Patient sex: F
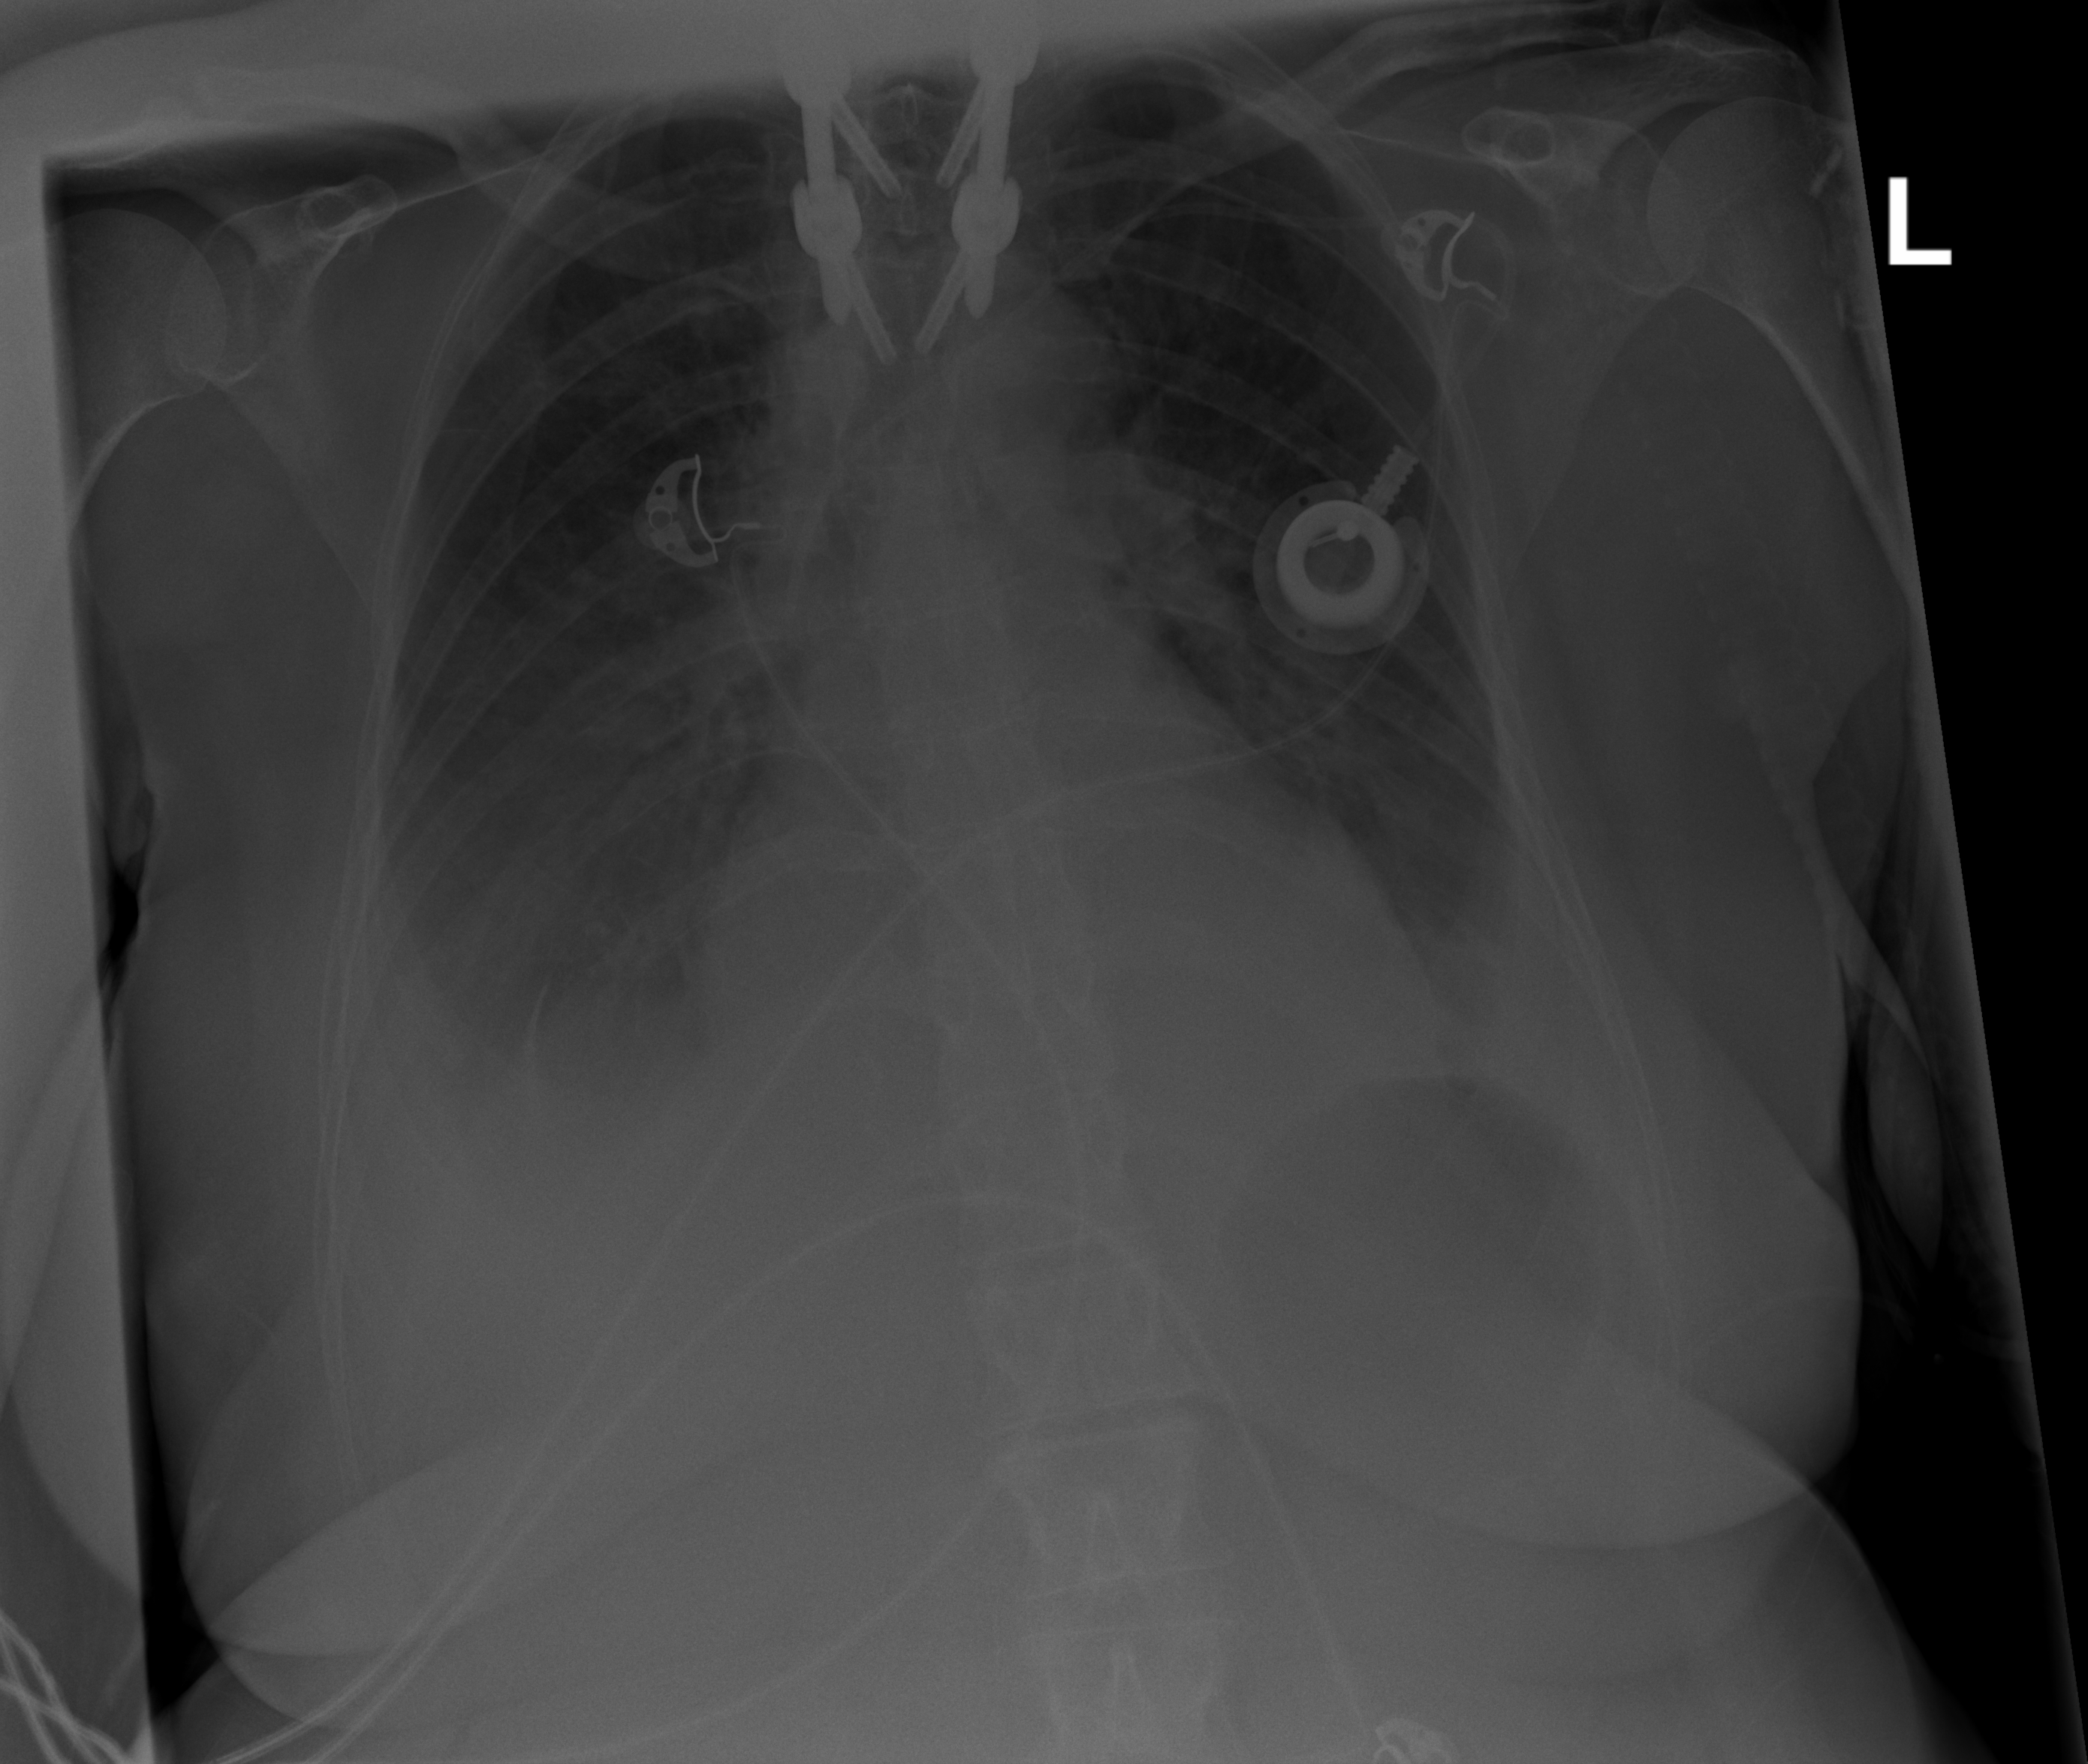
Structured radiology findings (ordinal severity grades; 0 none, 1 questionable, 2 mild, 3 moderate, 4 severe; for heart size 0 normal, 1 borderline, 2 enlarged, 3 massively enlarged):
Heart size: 0
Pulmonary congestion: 0
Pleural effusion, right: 3
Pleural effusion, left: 3
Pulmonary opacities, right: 2
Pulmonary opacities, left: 2
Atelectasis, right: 2
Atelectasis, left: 2